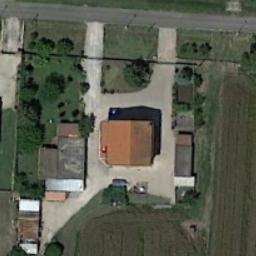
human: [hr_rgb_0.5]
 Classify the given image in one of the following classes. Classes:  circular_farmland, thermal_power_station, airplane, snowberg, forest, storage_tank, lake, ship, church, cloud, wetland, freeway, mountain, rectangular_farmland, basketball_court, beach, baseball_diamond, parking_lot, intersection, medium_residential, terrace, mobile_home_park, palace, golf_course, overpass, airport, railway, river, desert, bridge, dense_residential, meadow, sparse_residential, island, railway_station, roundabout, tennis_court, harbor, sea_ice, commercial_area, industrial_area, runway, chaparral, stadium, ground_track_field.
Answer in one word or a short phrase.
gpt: sparse_residential